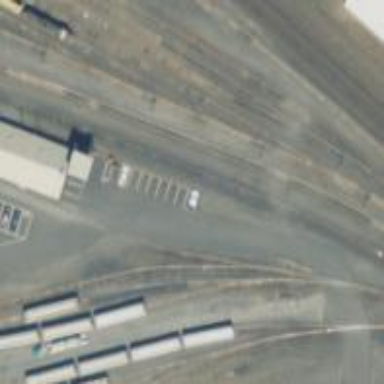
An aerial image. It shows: Railway yard.